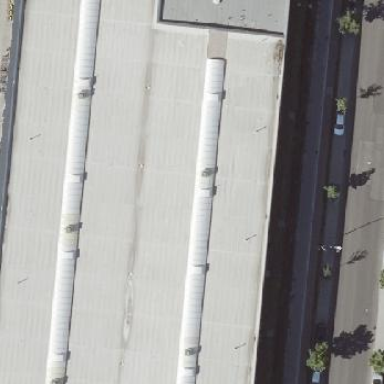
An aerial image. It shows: Industrial building with flat roof.